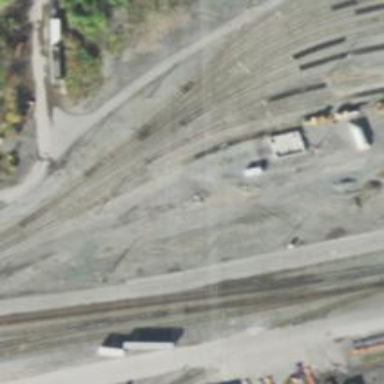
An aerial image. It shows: Railway yard used for servicing trains.